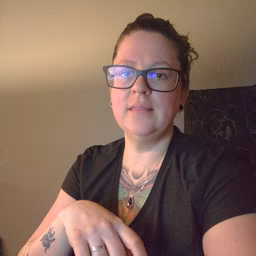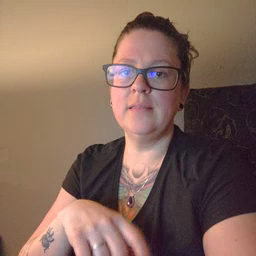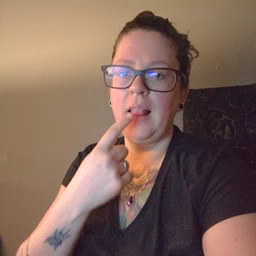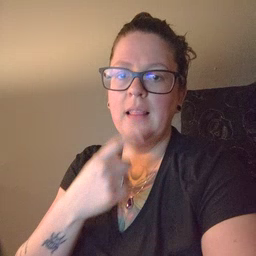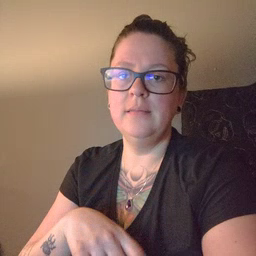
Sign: tongue